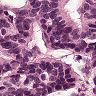
Metastatic tissue present: yes